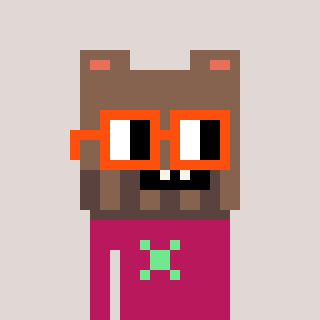
a pixel art character with square orange glasses, a bear-shaped head and a darkpink-colored body on a warm background